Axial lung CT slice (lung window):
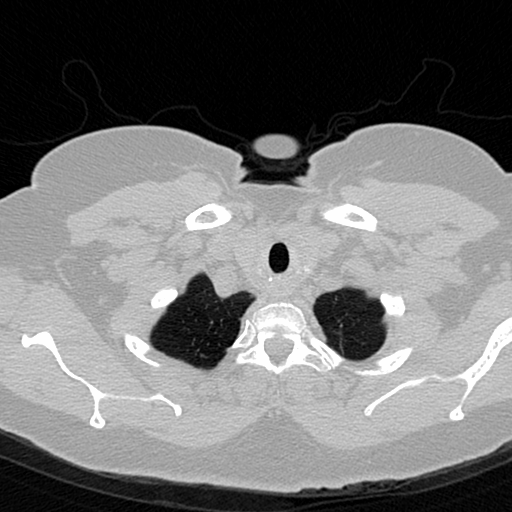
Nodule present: no